Question: I'm getting started with JQuery, and I've built a little js function that adds fields to a form when it gets called.
'''
function newPoint(time){
$('<br/>At '+ time + ' seconds, bring object <select><option>in</option><option>out</option></selection> at <select><option>regular</option><option>slow</option><option>fast</option></selection> speed.<br/>').insertBefore('#submitBtn');
}
'''
Here's the html...
'''
<div id="rightSide">
<form> <input id="submitBtn" type="submit" value="Go"></form>
</div>
'''
When the function runs, the insert works but the word 'at' in between the drop downs and the word 'speed' at the end don't get inserted.

Why is this? I imagine I'm misunderstanding something pretty key to the way jquery or js works. (I'm just getting my feet wet.) If that's the case, can you point me in the right direction of understanding, rather than just helping me figure out the issue here?
Thanks!
Edit: With that fixed (stupid fingers), another question pops up...
When I remove the line break <br/> at the beginning of the insert, I lose the text up to the the first drop down box. Any thoughts on why that is?
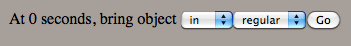
Answer: The problem is here:
'... bring object <select><option>in</option><option>out</option></selection> at ...'
That last closing tag says '</selection>'. It should be '</select>'. The same problem exists at the end of your insert string.